Field crop: maize
Growth stage: 1
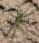
Species: salsola